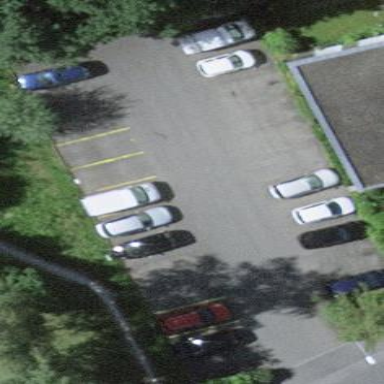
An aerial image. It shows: Parking lane.